Field crop: maize
Growth stage: 2
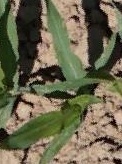
Species: maize